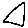
Label: triangle